Field crop: maize
Growth stage: 2
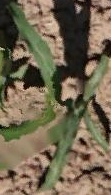
Species: maize